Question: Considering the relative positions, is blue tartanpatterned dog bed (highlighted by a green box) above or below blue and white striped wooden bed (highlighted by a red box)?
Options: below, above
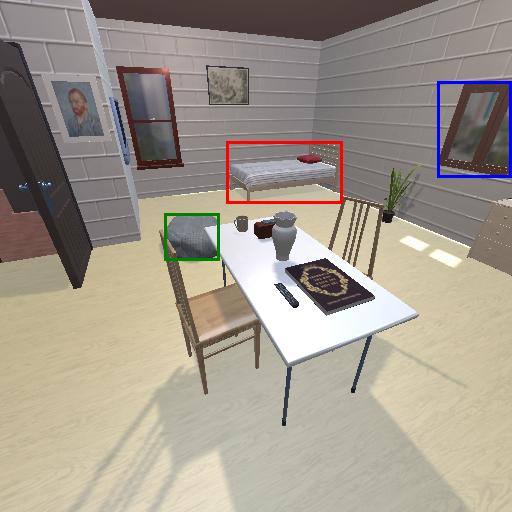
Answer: below